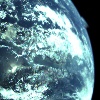
Label: cloud